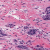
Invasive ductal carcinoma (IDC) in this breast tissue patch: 0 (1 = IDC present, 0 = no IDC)